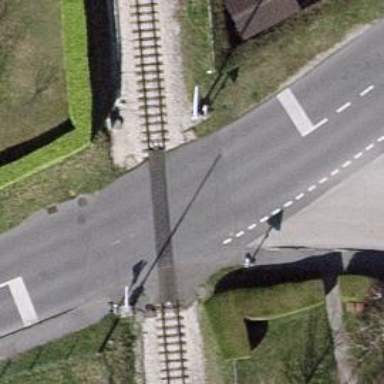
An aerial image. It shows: Railway level crossing.